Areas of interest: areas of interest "Library"
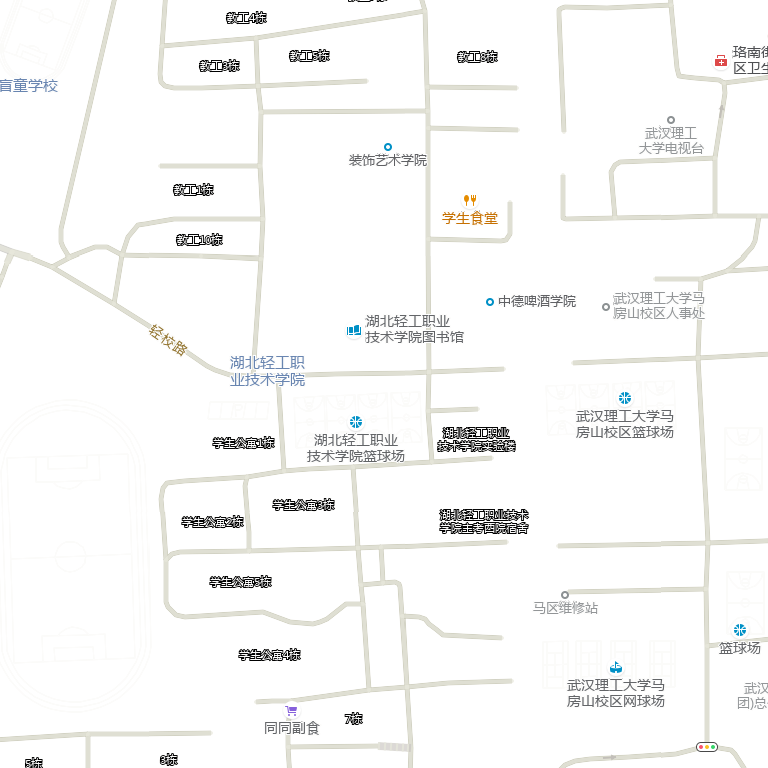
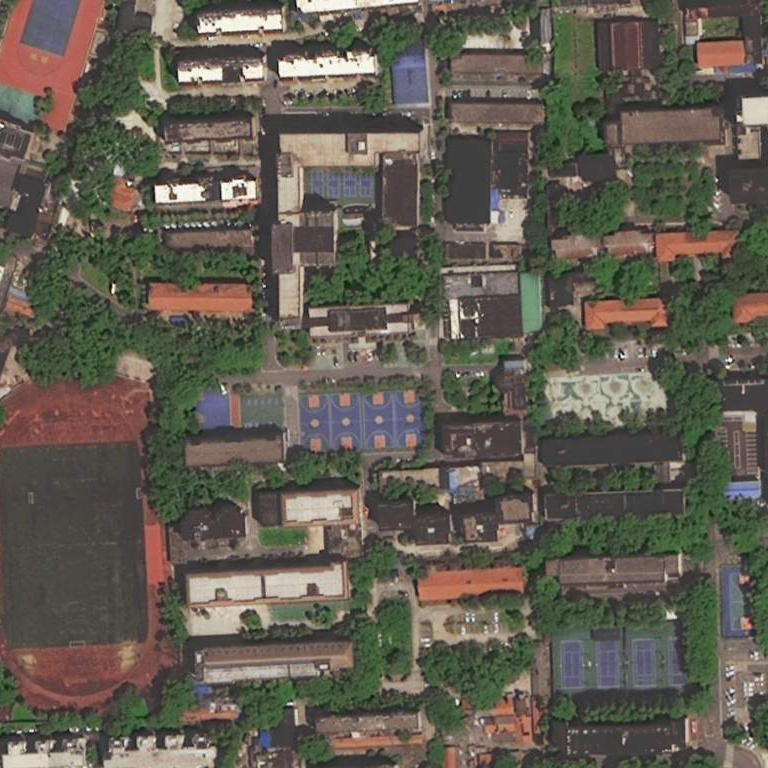